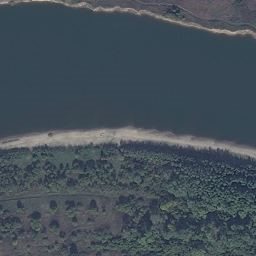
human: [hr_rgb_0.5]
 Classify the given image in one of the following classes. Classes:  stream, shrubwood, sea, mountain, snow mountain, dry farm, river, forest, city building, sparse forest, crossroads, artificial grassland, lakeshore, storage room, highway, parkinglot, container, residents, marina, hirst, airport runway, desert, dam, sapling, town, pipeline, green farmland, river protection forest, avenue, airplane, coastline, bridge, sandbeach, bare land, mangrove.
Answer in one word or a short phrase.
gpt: river